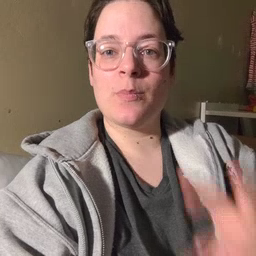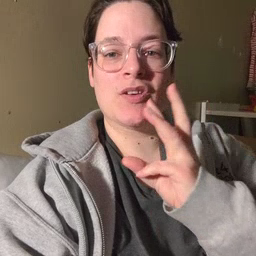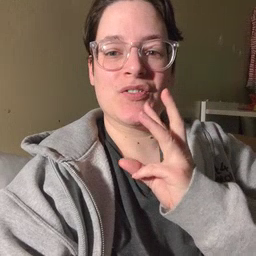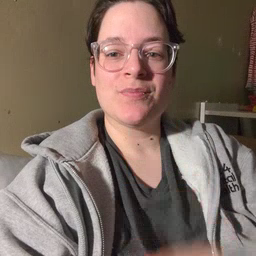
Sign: water